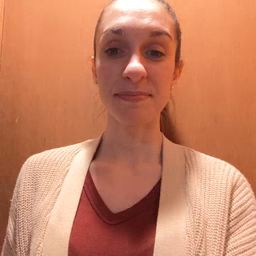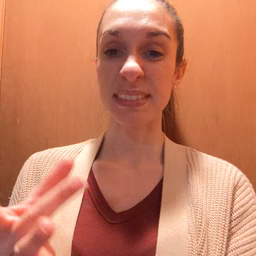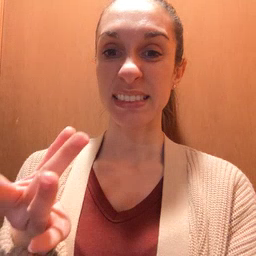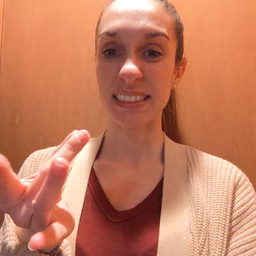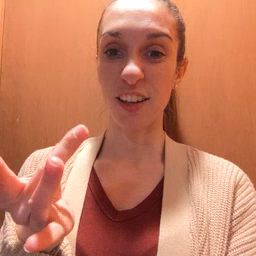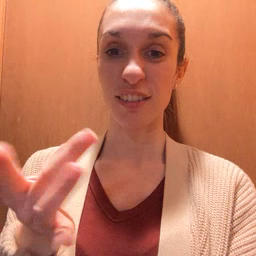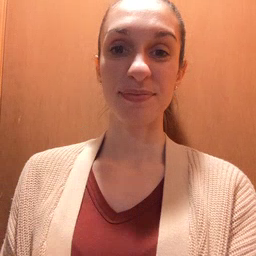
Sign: sticky